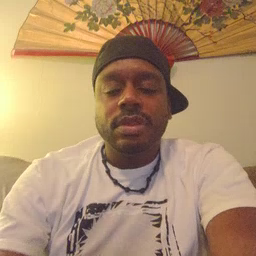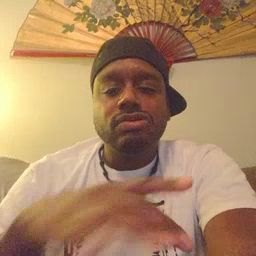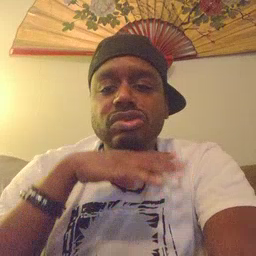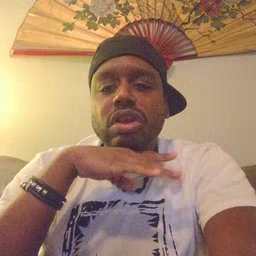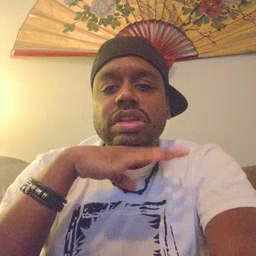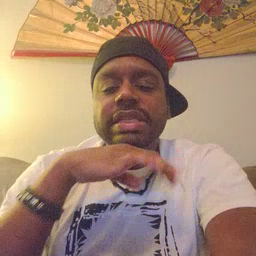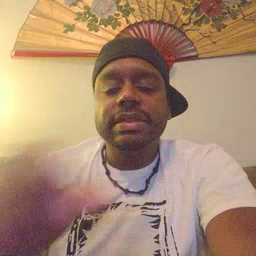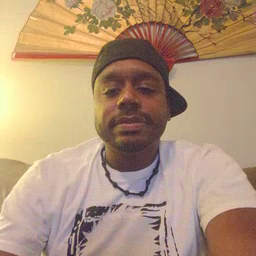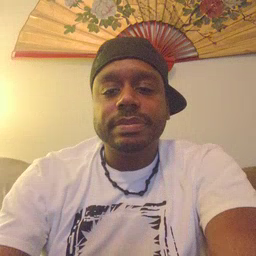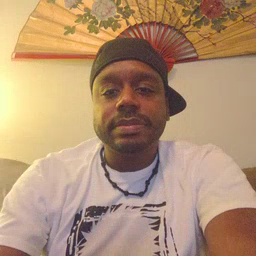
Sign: dirty